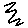
Label: zigzag